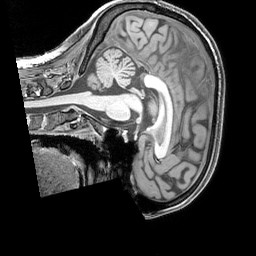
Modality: T1w
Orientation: sagittal
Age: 25
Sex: female
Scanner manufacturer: siemens
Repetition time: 2.3 s
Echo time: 0.00226 s